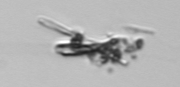
Label: detritus